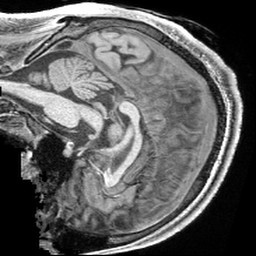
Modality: T1w
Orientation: sagittal